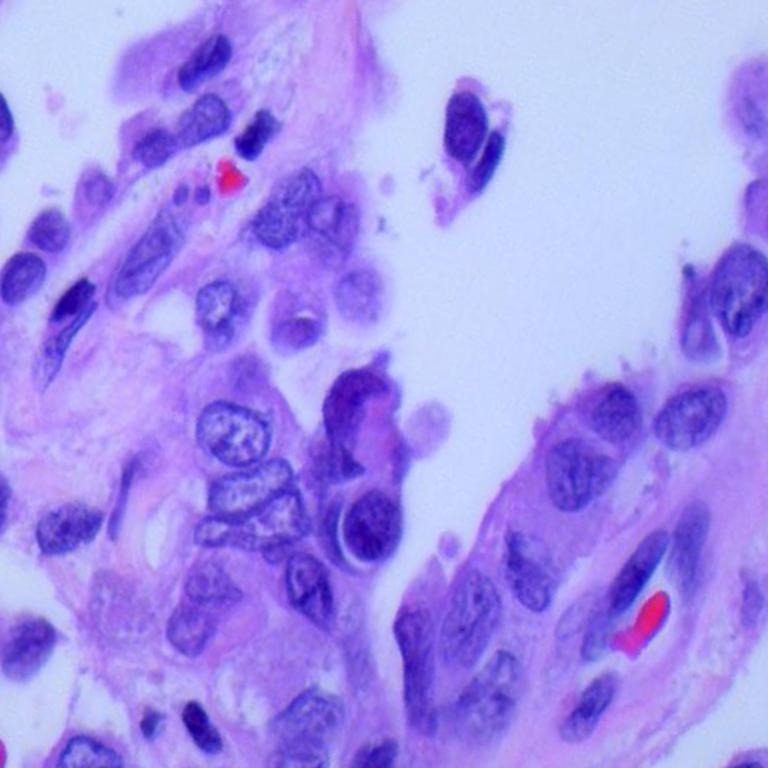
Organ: lung
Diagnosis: adenocarcinomas